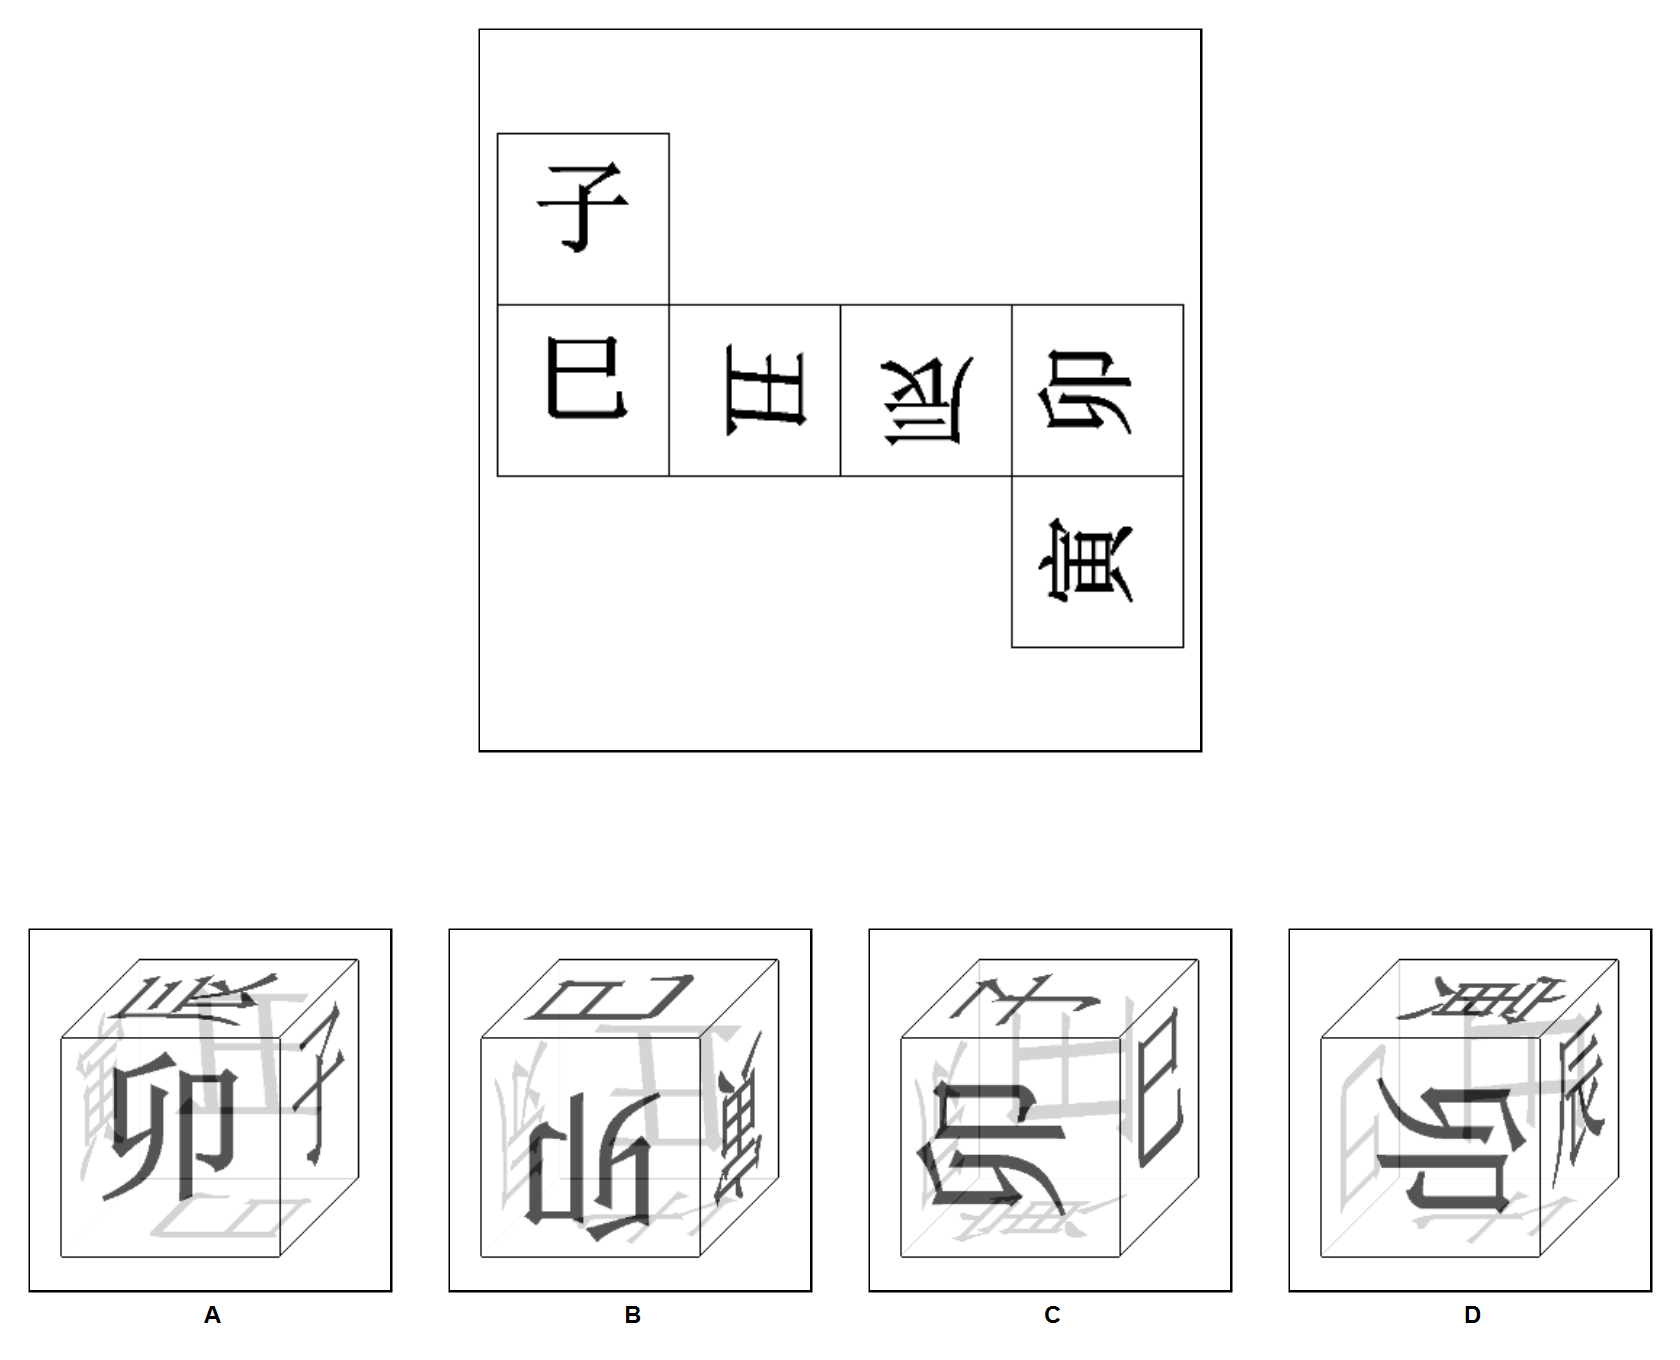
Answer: B